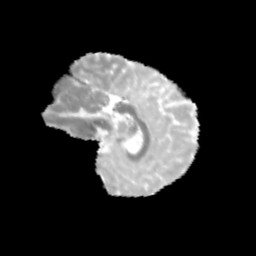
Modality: MD
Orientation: sagittal
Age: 13
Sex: female
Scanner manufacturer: siemens
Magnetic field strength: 3 T
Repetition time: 3.8 s
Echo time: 0.07 s